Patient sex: F
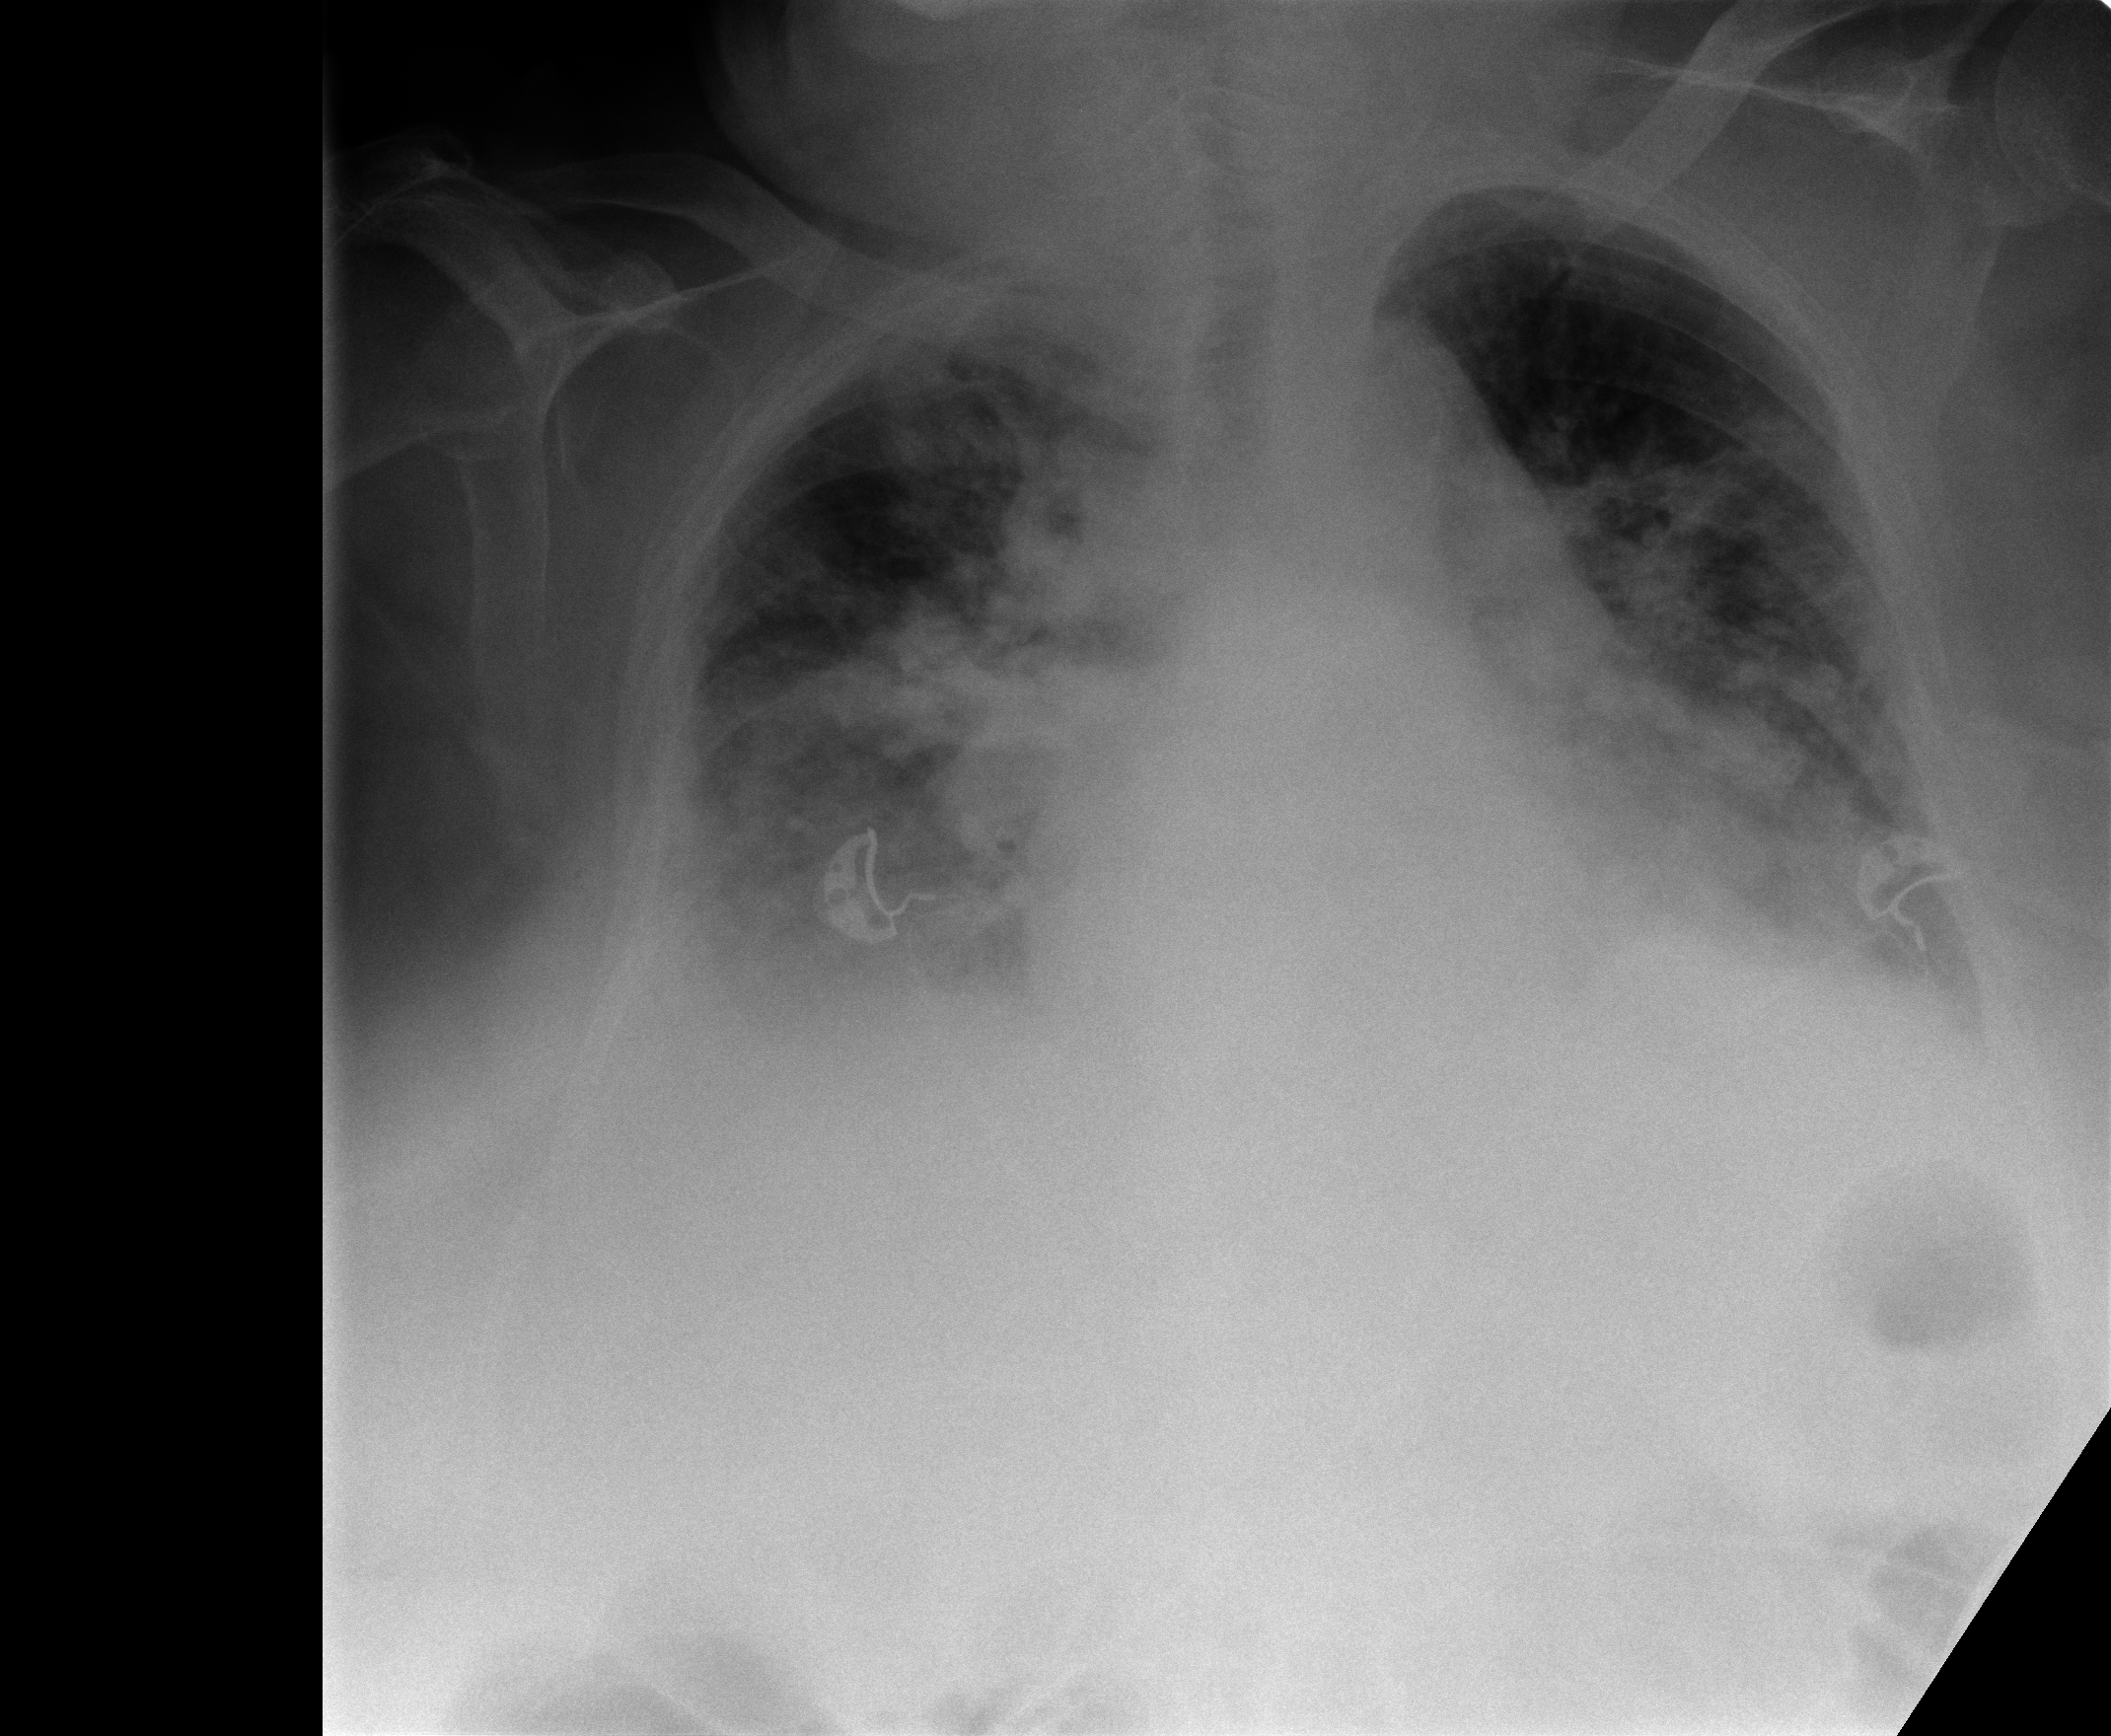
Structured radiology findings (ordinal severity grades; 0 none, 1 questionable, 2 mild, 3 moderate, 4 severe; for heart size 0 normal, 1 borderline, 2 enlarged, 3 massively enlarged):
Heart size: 2
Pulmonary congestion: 3
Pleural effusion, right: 2
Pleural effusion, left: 2
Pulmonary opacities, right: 3
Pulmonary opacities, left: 3
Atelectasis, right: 2
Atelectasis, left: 2